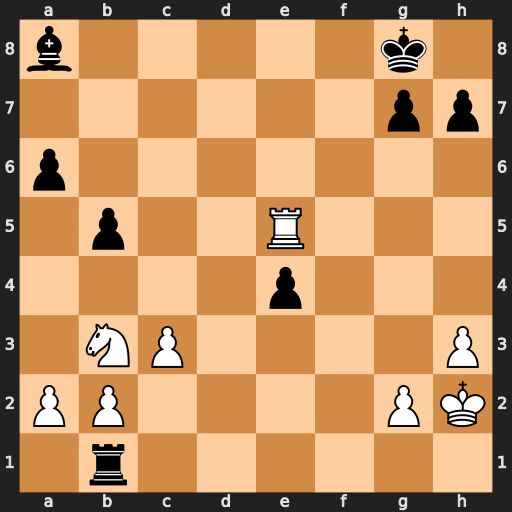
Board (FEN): b5k1/6pp/p7/1p2R3/4p3/1NP4P/PP4PK/1r6
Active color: w
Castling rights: -
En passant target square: -
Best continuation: Re8+ Kf7 Rxa8